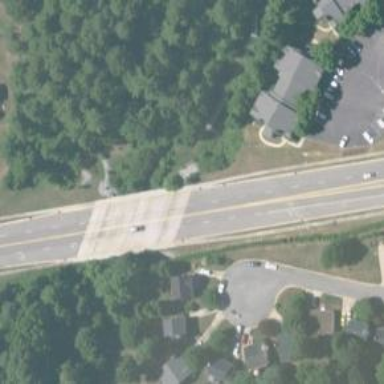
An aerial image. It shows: Tertiary road passing over bridge.